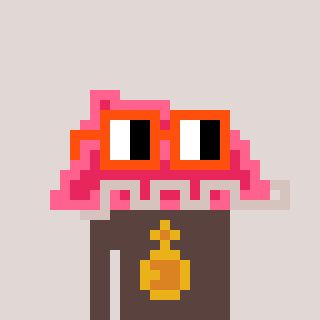
a pixel art character with square orange glasses, a retainer-shaped head and a darkbrown-colored body on a warm background